Question: I'm trying to generate a beautiful legend in R plots. I have a 'factor=1e-5', that should appear nicely formatted in the legend. I found a nice function in the package 'sfsmisc', that transforms numbers to expressions. To add this expression to my bquote command, it seems that I need to transform itto a call. unfortunately, there are braces added at the end of the string ('10^-5()').
Is there a way to avoid the addition of thoses braces? Or is there even an easier way to transform numbers to plotmaths commands for their use in legends? (without doing it manually)
'''
factor = 1e-5
alpha = 1:10
omega = alpha^2 * factor
plot (
alpha
, omega
, xlab=bquote(alpha)
, ylab=bquote(omega)
, type="b"
)
text = expression()
# standard version
text[1] = as.expression(bquote(alpha%*%.(factor)))
# beautified version (use pretty10exp from sfsmisc package!?)
library("sfsmisc")
pretty = as.call(pretty10exp(factor, drop.1=T))
text[1] = as.expression(bquote(alpha^2%*%.(pretty)))
# add legend
legend("topleft", legend=text, pch=1, lty=1)
'''

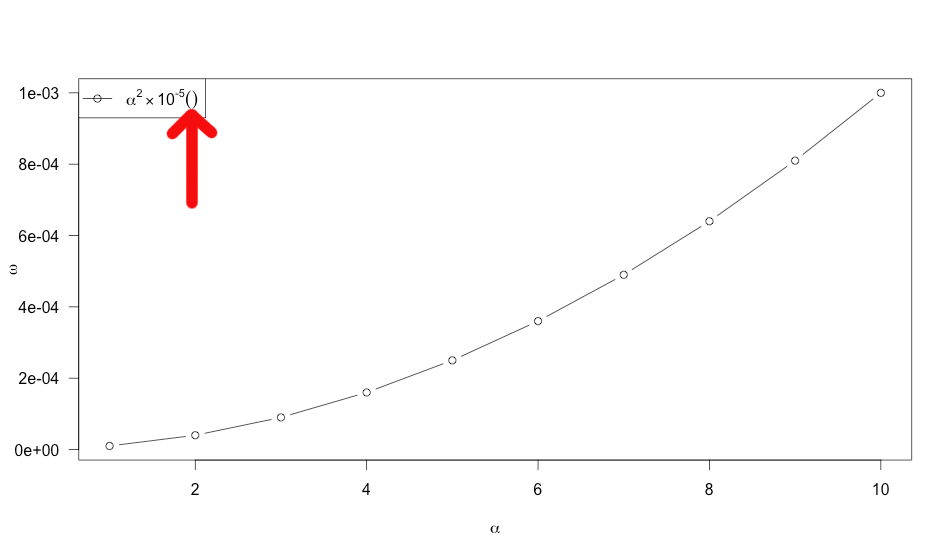
Answer: Here's what you can do instead with function 'parse':
'''
text <- paste("alpha^2%*%",parse(text=pretty10exp(factor,drop.1=T)),sep="")
text
[1] "alpha^2%*%10^-5" # which we then use as the expression in your call to legend
legend("topleft", legend=parse(text=text), pch=1, lty=1)
'''
See '?parse' for more explanation on how this work.